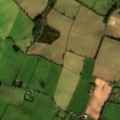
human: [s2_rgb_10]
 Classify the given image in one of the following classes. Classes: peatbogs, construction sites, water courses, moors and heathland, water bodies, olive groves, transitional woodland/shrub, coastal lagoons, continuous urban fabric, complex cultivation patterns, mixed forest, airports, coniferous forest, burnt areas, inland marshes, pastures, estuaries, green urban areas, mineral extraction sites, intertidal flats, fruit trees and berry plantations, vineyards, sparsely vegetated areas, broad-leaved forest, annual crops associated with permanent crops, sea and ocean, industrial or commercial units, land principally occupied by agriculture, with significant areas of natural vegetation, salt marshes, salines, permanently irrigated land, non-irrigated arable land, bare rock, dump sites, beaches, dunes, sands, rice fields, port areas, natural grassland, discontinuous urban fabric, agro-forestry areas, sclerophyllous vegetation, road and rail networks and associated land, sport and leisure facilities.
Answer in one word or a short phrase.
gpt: non-irrigated arable land, pastures, land principally occupied by agriculture, with significant areas of natural vegetation